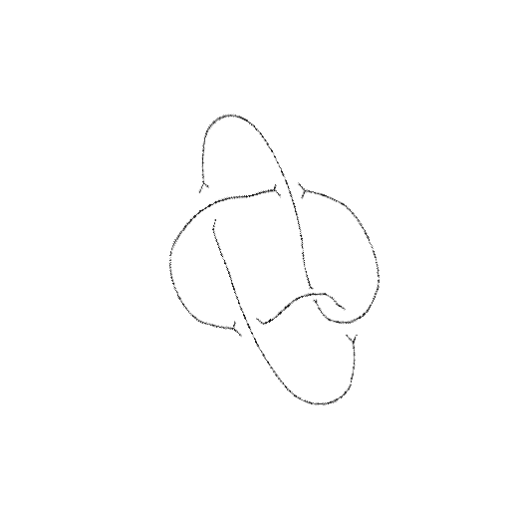
Crossing number: 5